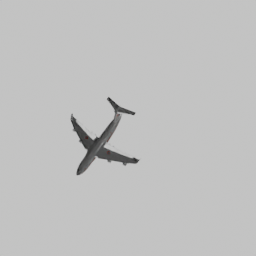
Label: mechanical